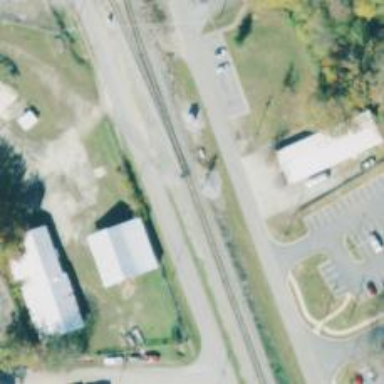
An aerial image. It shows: Railway signal.